Question: I'm building a project and want to add a NSNumber into a NSDictionary. But the it crashed because of the null value. So, I created another small program to check what happened. As you can see in the snapshot: Why the the value of NSNumber in NSDictionary is null?
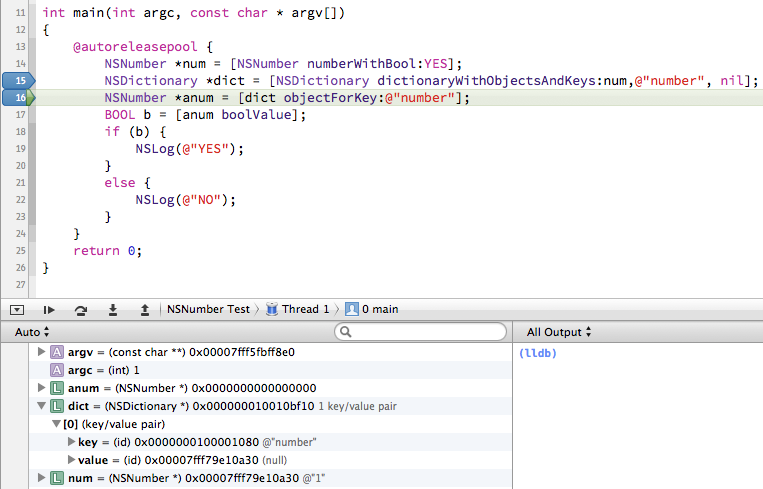
Answer: I've run your code and I could reproduce the problem. But it seems like a debugger problem. For instance, if after your dictionary is created, go to the console and try printing the dictionary.
'''
po dictionary
'''
My result is like:
'''
$4 = 0x2083e770 {
number = 1;
}
'''
So it's not null at all. Also, after that, anum is assigned correctly and b is set to YES. So it really looks like a debugger issue instead of a bug from you.